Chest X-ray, PA view. Patient: 62 years old, sex M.
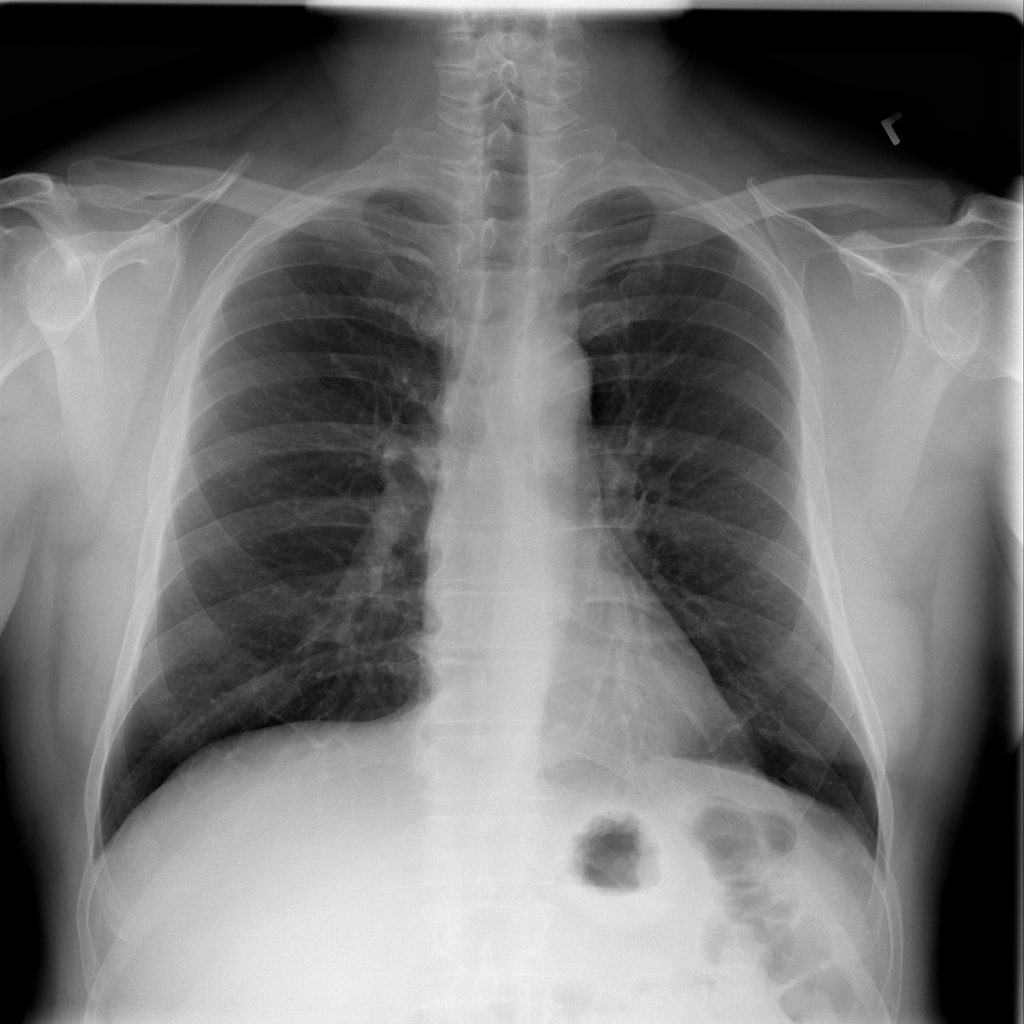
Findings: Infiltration